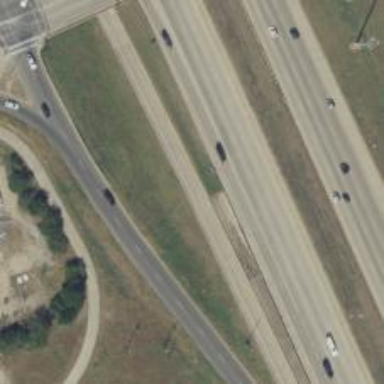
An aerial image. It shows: Secondary road with frontage road alongside.